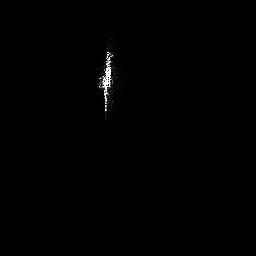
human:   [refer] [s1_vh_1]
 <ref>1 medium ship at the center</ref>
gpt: <box>[[37, 15, 44, 46, 0]]</box>